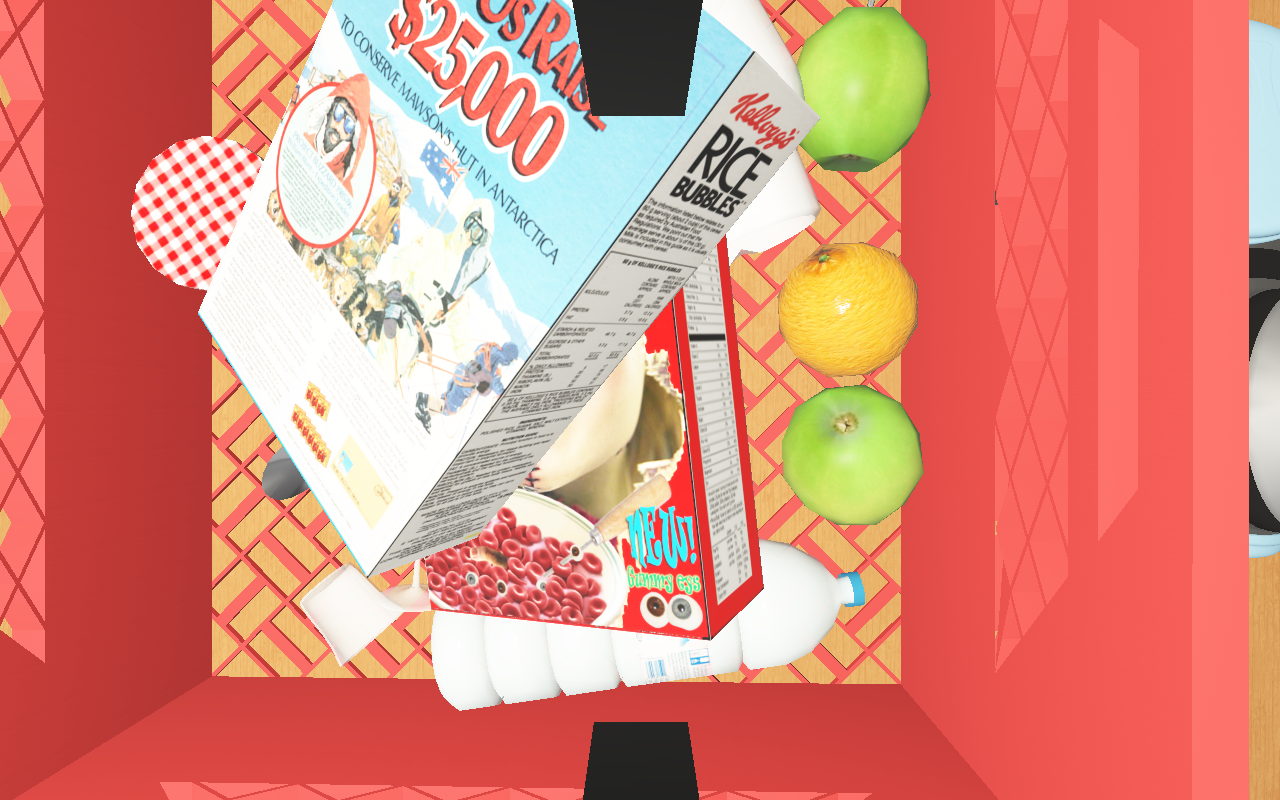
Objects in the scene:
carafe
water bottle
apple
apple
orange
wineglass
cereal box